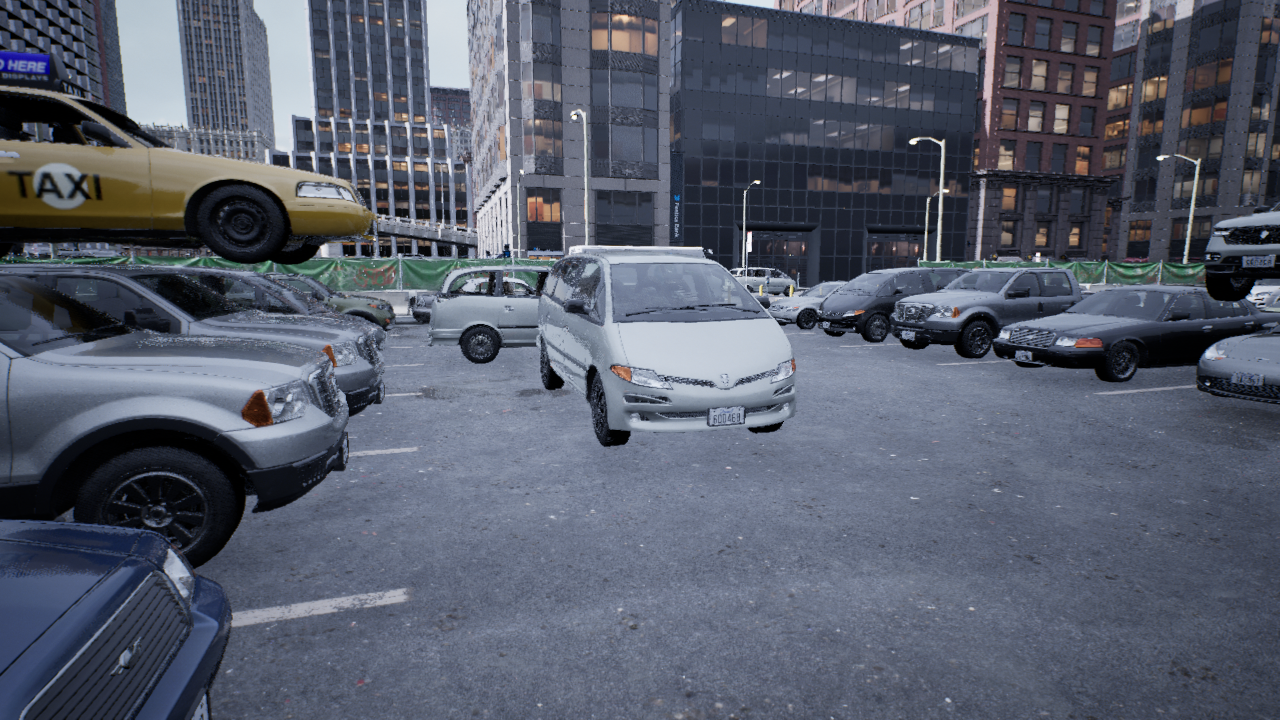
Venue: arterial
Lighting: overcast
Vehicle rig: minivan